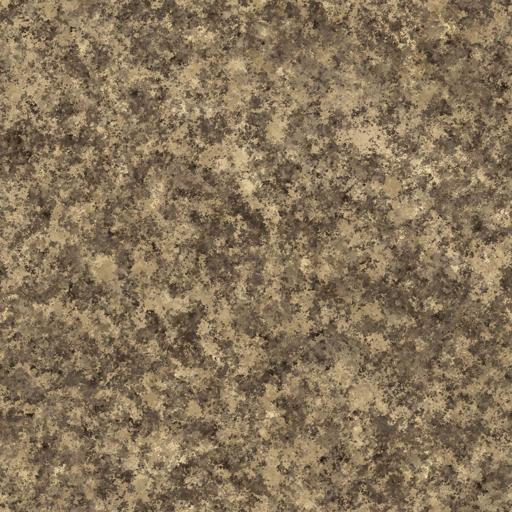
Tags: countertop granite